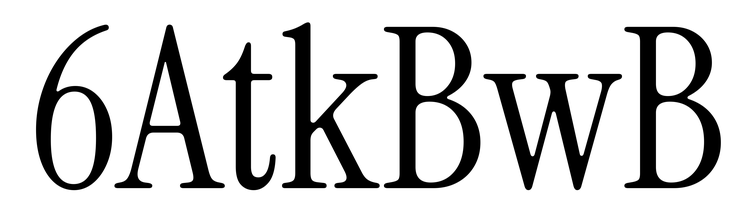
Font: InstrumentSerif-Regular